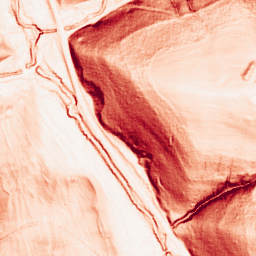
Category: morphological
Decomposition family: morphological_gradient
Decomposition parameters: size: 3
shape: square
Upsampling method: regularized
Upsampling parameters: scale: 4
lambda_reg: 0.001
Upsampling scale: 4